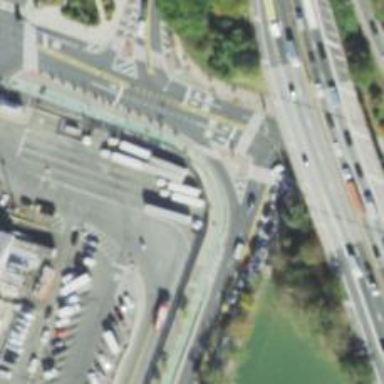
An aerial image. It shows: Footway located on traffic island.